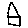
Label: house